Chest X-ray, AP view. Patient: 72 years old, sex F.
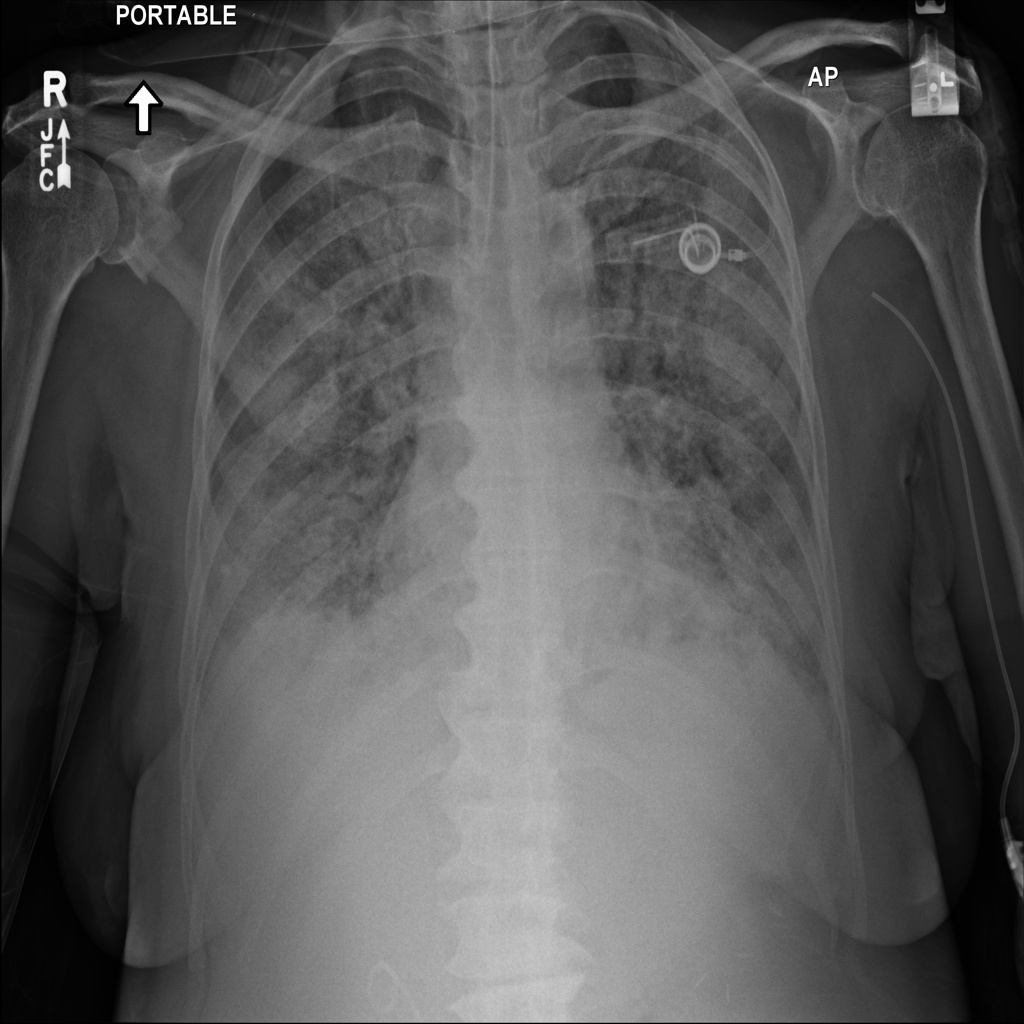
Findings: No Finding